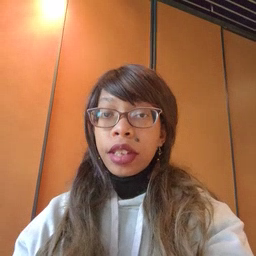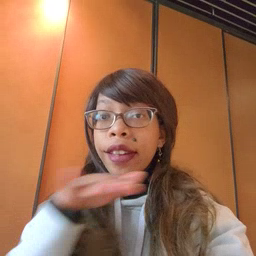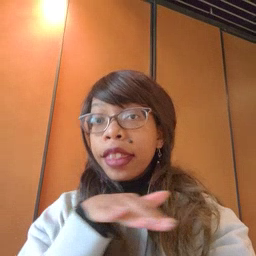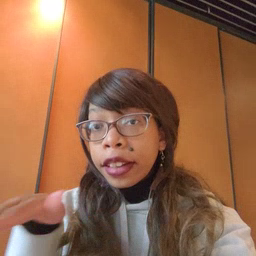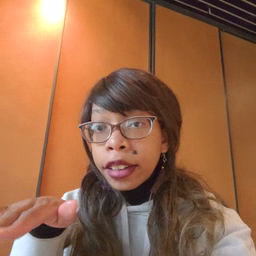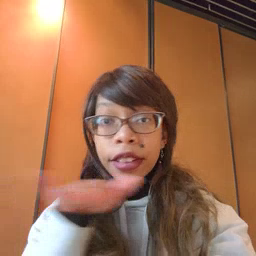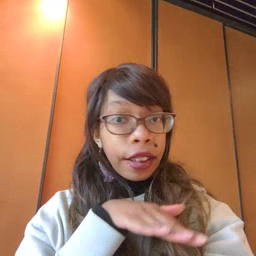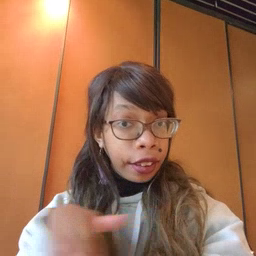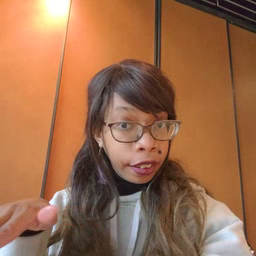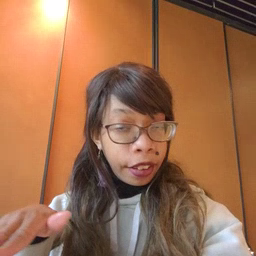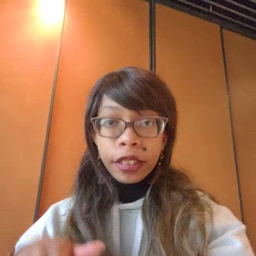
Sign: clean